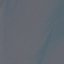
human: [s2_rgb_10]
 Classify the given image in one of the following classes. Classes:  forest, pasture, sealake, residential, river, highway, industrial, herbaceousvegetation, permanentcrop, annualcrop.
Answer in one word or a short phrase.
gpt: SeaLake